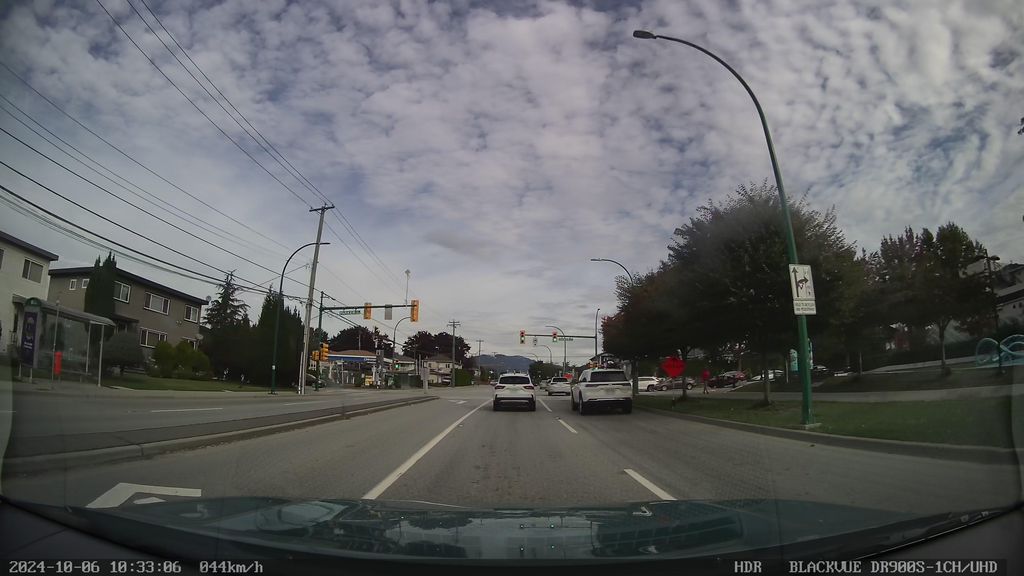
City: vancouver